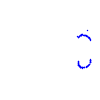
Particle: kaon